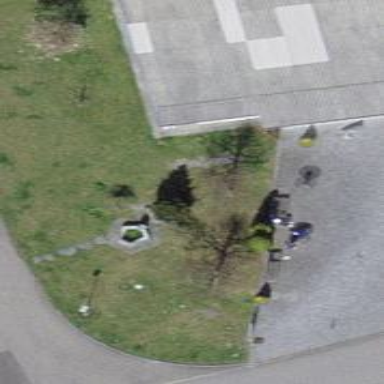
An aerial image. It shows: Bench for seating.